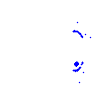
Particle: electron